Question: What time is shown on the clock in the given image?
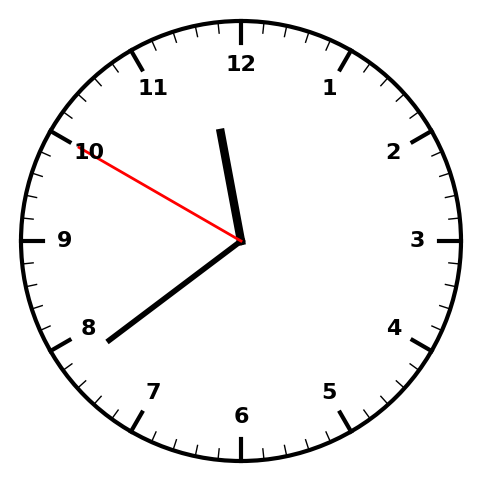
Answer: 11:38:50